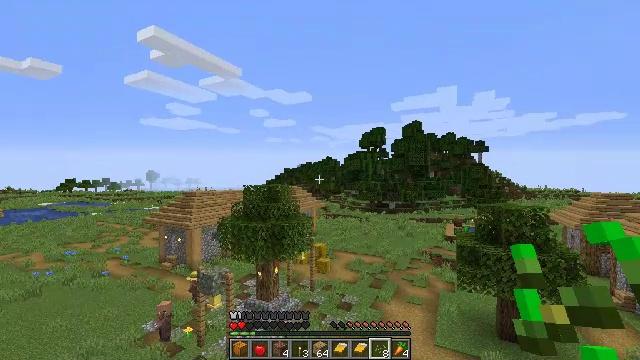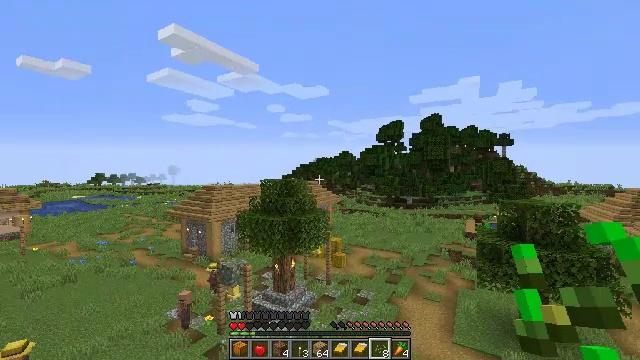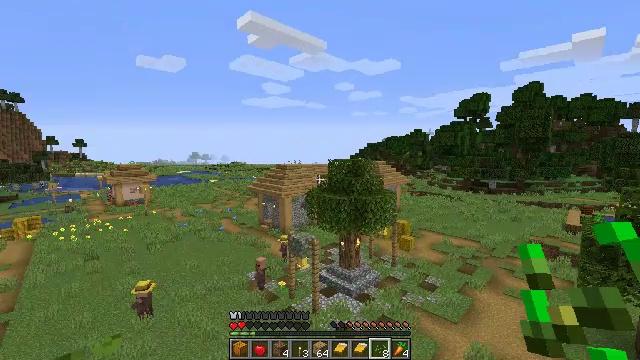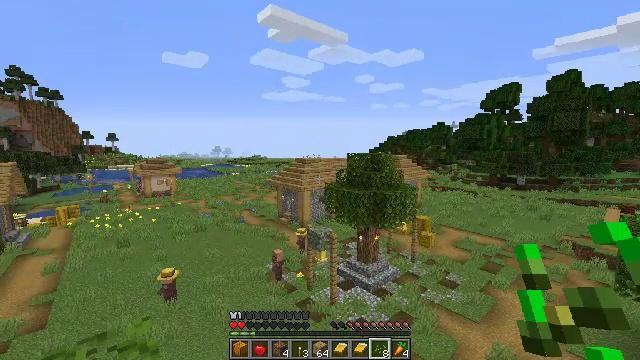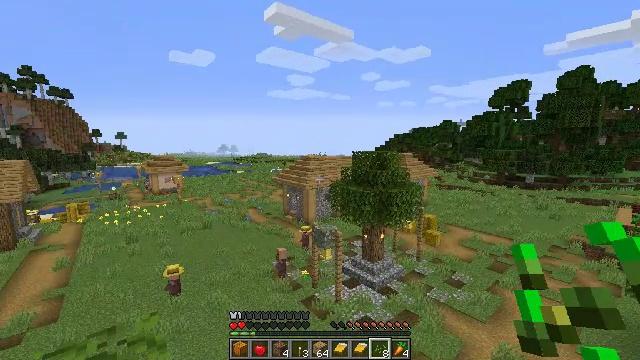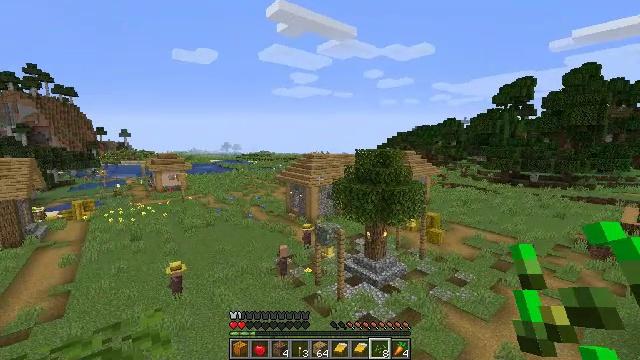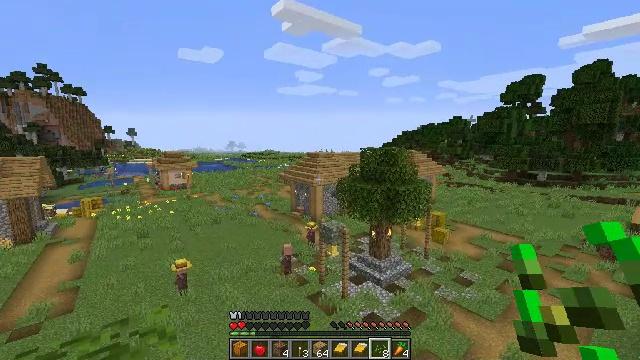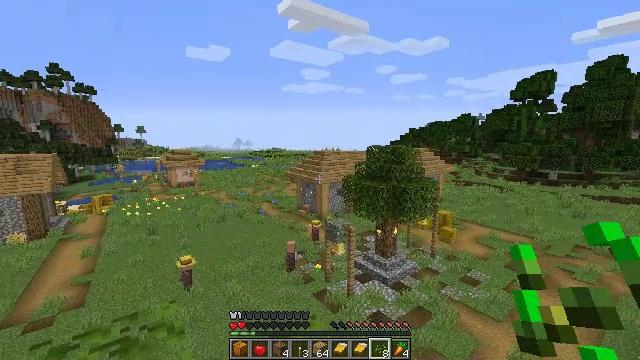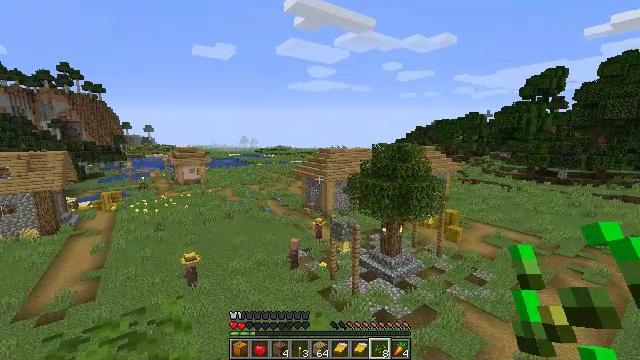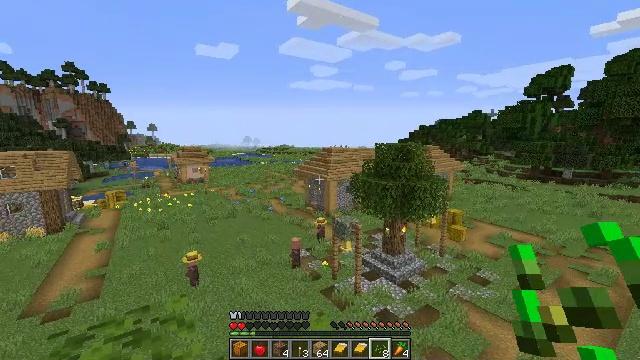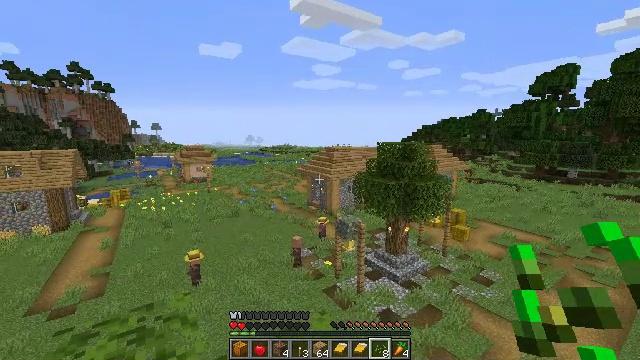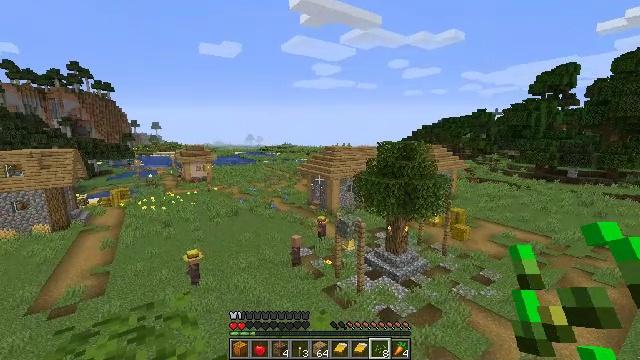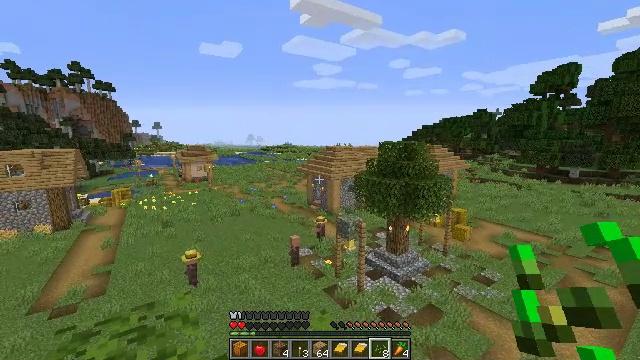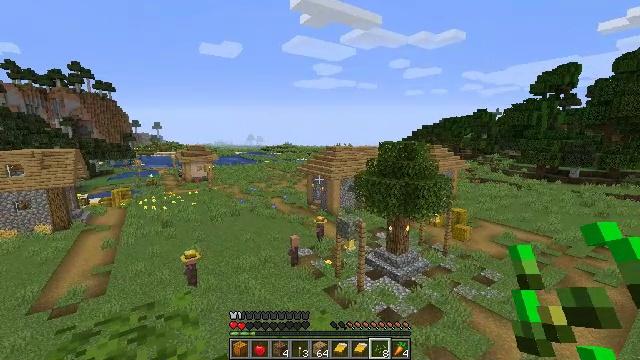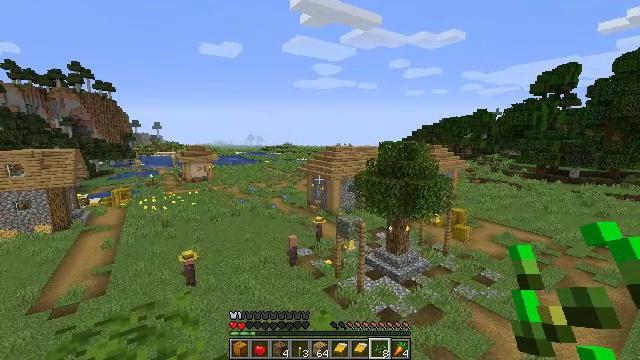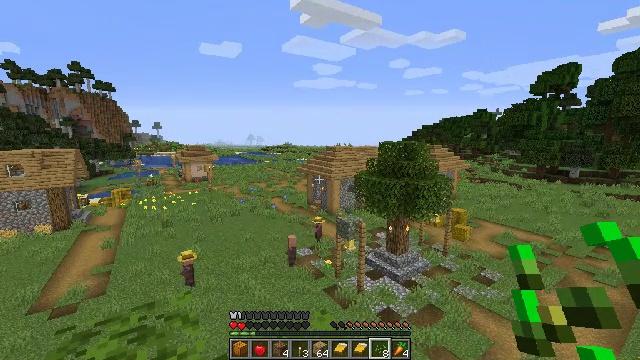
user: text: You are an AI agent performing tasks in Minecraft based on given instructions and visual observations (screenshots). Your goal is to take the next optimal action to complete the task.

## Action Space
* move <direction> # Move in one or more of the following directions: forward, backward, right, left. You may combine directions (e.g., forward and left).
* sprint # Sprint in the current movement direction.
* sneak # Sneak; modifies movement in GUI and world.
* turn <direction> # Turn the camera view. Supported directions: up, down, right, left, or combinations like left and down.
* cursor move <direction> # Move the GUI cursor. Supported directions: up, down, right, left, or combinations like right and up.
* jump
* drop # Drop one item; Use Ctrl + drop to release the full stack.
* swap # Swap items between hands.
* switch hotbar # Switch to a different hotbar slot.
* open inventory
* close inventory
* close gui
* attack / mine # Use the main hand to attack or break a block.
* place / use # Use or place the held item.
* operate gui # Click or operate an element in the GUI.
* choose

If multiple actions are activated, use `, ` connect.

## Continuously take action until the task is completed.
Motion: motion action
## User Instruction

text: Collect yellow wool by breaking it.
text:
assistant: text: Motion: turn left and down
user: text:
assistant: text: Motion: turn left and down
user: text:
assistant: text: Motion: turn left and down
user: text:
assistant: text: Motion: turn left
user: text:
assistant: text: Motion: no_op
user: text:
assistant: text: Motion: turn left
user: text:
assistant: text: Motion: turn left
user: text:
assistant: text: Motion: turn left
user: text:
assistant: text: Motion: no_op
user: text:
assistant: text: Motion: no_op
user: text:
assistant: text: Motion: no_op
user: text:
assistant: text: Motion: no_op
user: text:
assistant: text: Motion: no_op
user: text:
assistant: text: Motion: no_op
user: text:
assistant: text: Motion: no_op
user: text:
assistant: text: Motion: no_op
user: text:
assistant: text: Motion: no_op
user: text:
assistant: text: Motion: no_op
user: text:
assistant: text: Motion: no_op
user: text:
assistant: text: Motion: no_op
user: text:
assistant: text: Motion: no_op
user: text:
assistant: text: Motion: no_op
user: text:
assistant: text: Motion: no_op
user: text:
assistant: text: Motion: turn left and down
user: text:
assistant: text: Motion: turn left and down
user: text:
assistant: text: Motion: turn left and down
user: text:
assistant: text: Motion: turn left and down
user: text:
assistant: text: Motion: turn left and down
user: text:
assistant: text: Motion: turn left and down
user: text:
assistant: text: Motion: turn left and down